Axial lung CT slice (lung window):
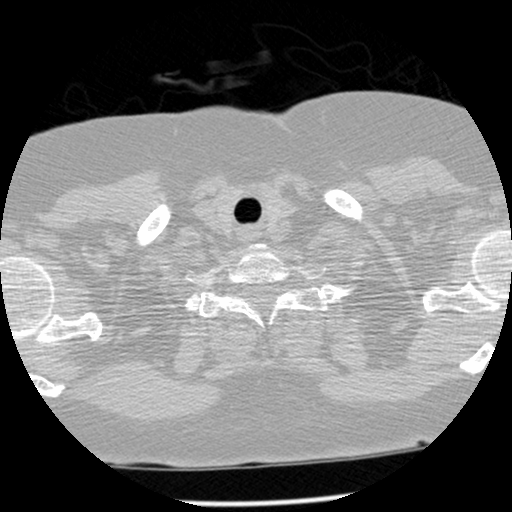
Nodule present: no